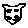
Label: cat